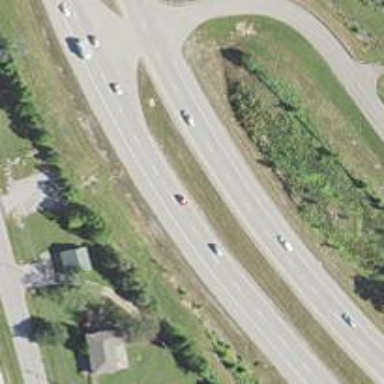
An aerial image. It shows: Trunk highway.